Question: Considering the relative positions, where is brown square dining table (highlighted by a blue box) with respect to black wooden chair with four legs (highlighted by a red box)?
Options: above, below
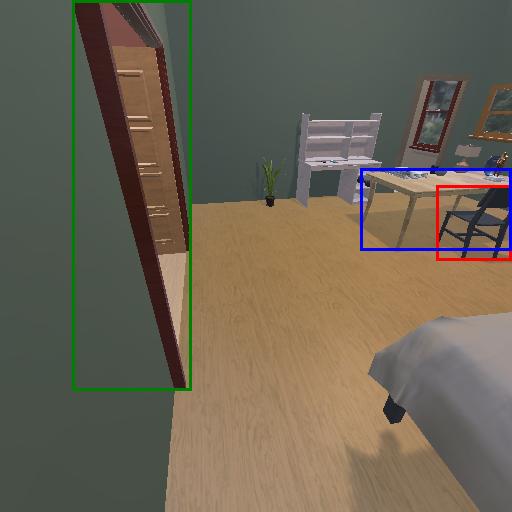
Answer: above